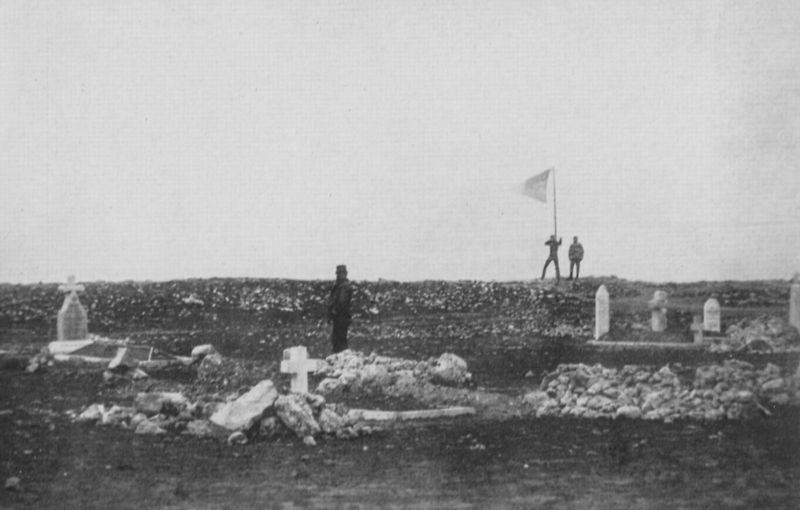
Titel: Die Gräber auf dem Cathcarts Hügel
Künstler: Roger Fenton
Standort: USA
Institution: Sammlung Gernsheim
Schlagwörter: felsen, himmel, mann, weiß, landschaft, menschen, grau, hell, hut, männer, schwarz, wiese, zylinder, alt, mensch, stein, steine, tod, tot, ebene, erde, feld, horizont, horizontlinie, natur, wind, personen, person, fahne, flagge, verlassen, wüste, kahl, geröll, steinmauer, amerika, banner, fahnenmast, krieg, querformat, soldaten, foto, fotografie, photographie, kreuz, linie, windig, schwarz-weiß, scharz, soldat, friedhof, photo, kreuze, grab, gräber, querrechteckig, gefallene, sieger, schwaz, winken, freidhof, kruez, grabstein, grabsteine, hissen, russe, grabmäler, aushub, gräberfeld, soldatenfriedhof, verwüstet, kriegsgräber, 1.weltkrieg